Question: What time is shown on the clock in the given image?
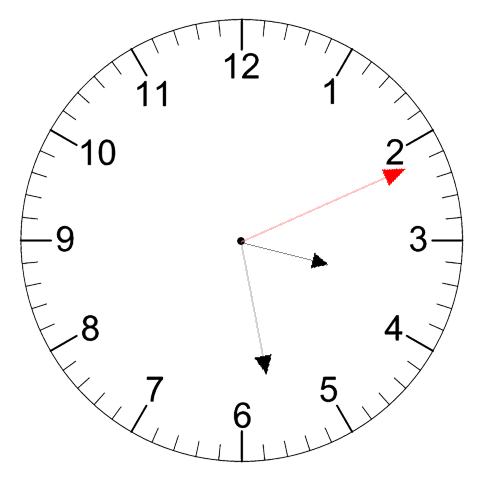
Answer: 03:28:11